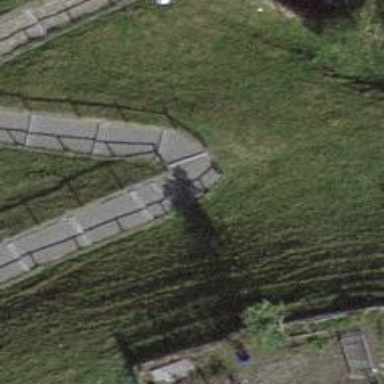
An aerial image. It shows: Flight of steps with sett surface.